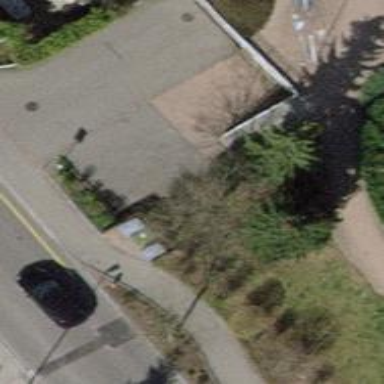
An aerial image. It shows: Set of concrete steps.